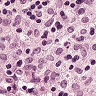
Metastatic tissue present: no